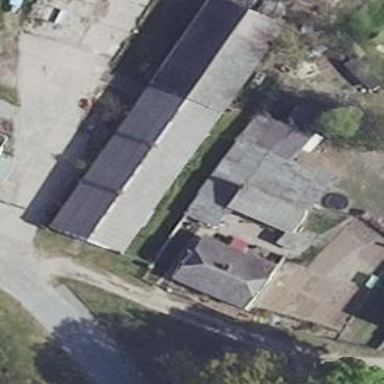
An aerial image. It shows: Shed building.